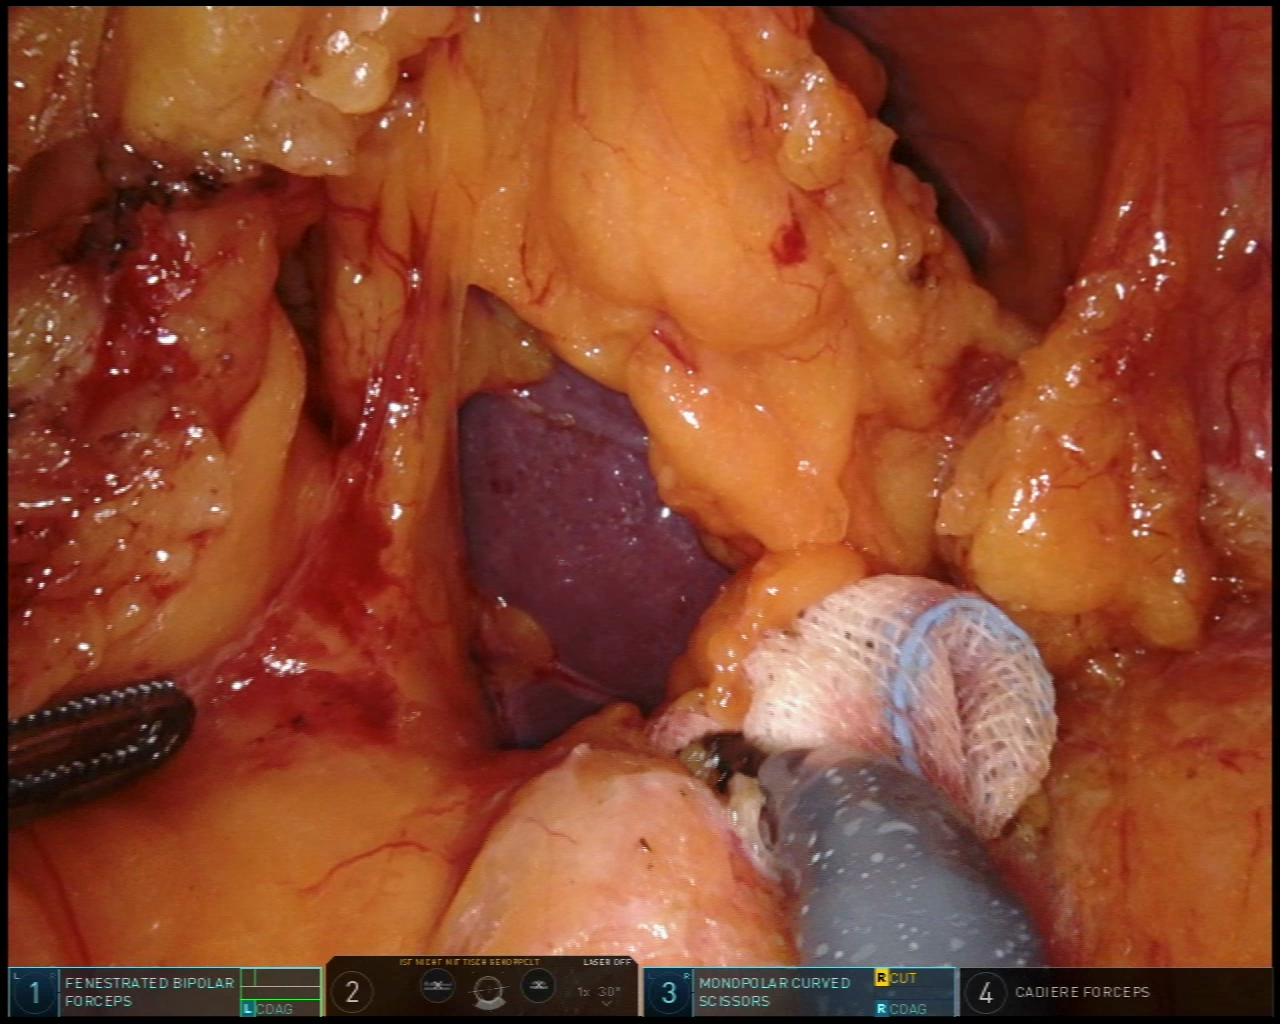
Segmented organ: spleen
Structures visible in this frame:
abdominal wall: yes
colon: no
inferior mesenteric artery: no
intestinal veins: no
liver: no
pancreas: no
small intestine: no
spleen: yes
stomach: no
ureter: no
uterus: no
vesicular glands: no